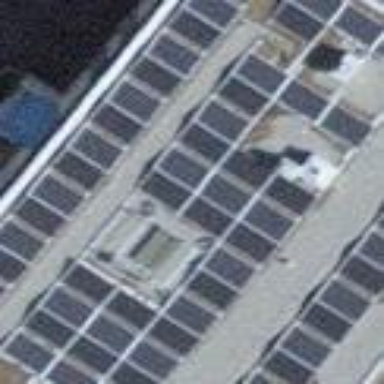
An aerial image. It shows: Solar power generator utilizing photovoltaic technology with solar photovoltaic panels.